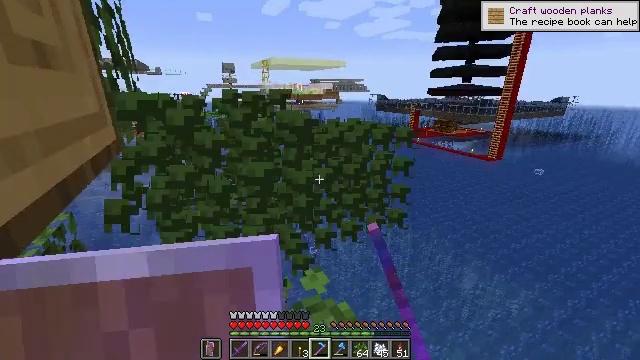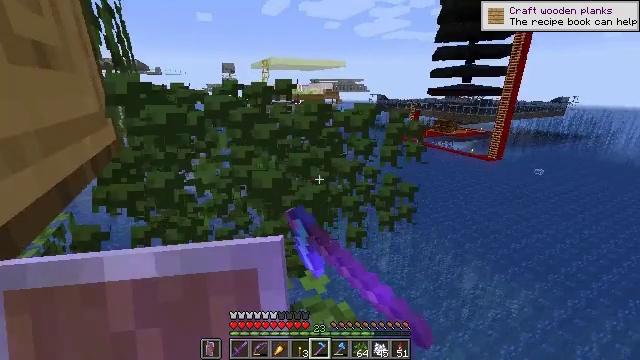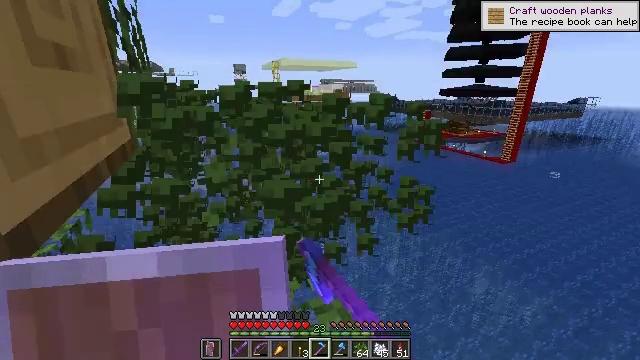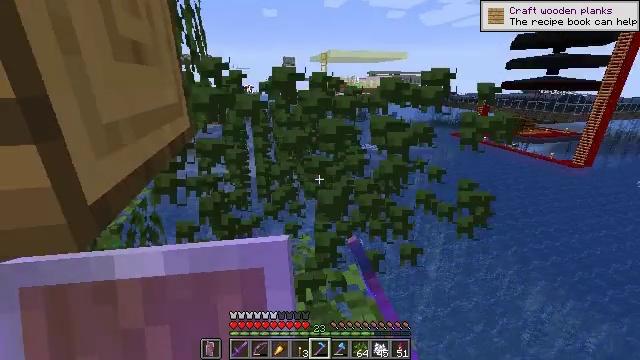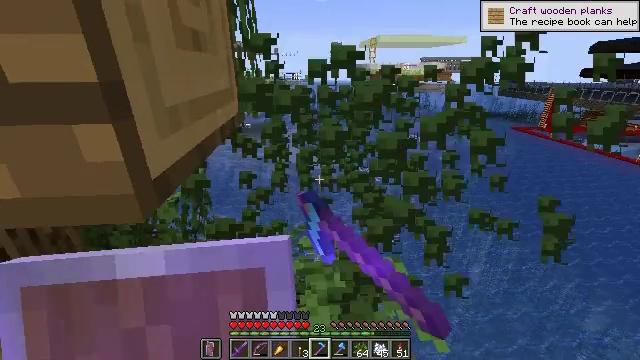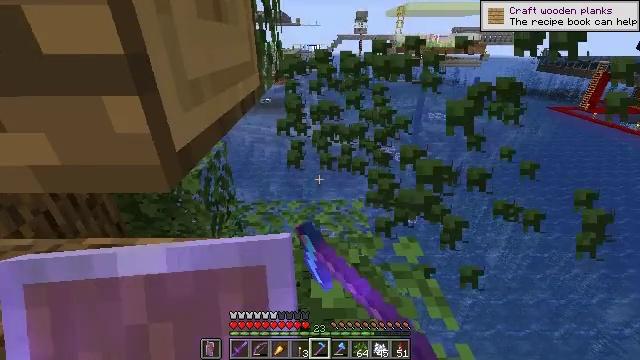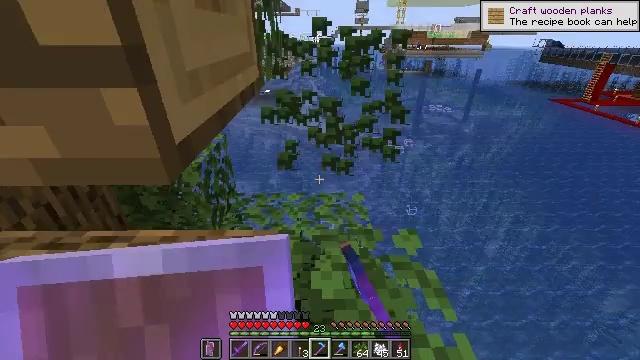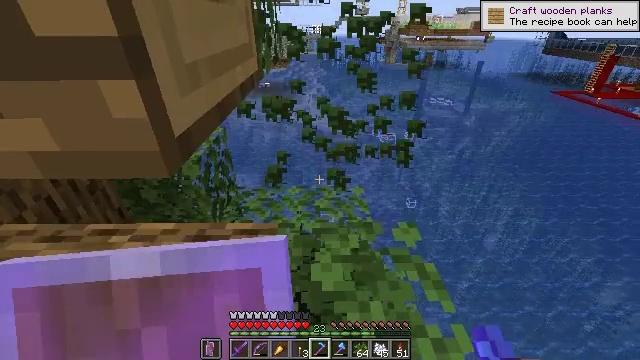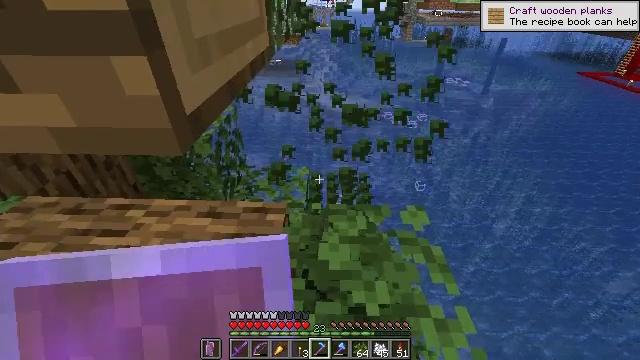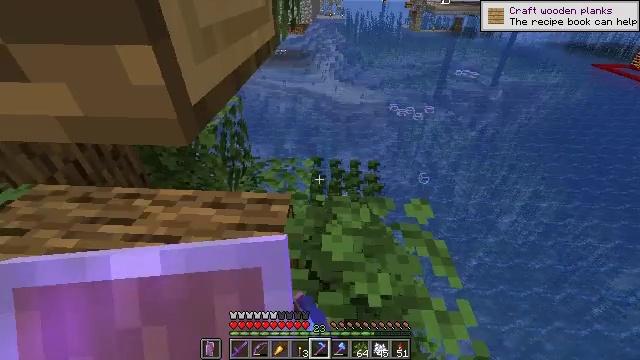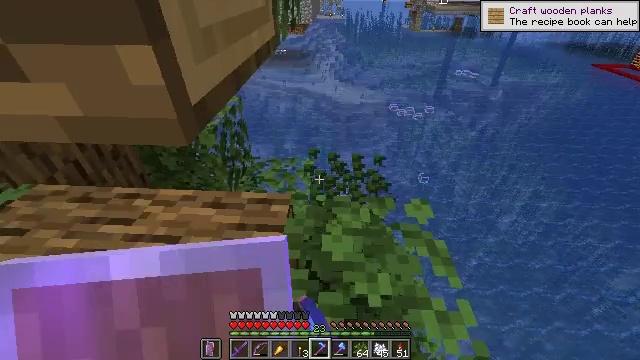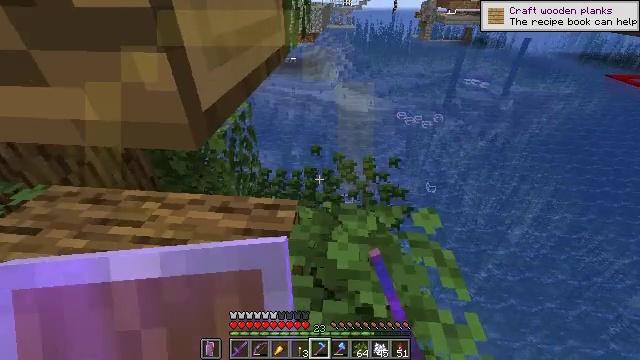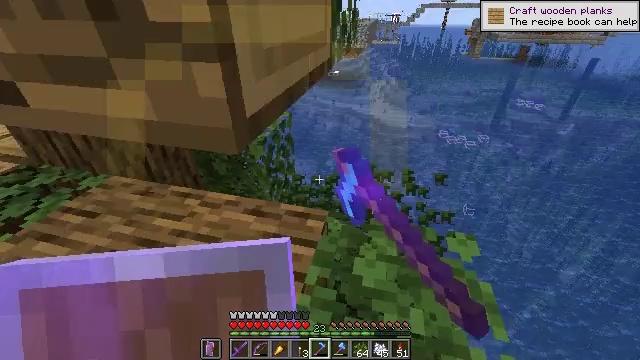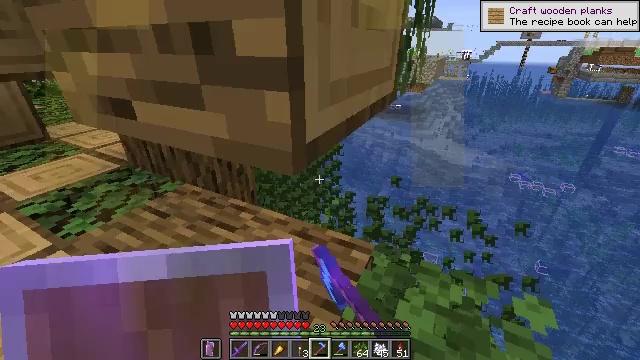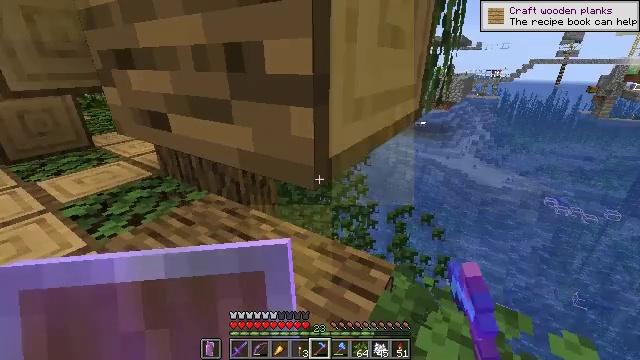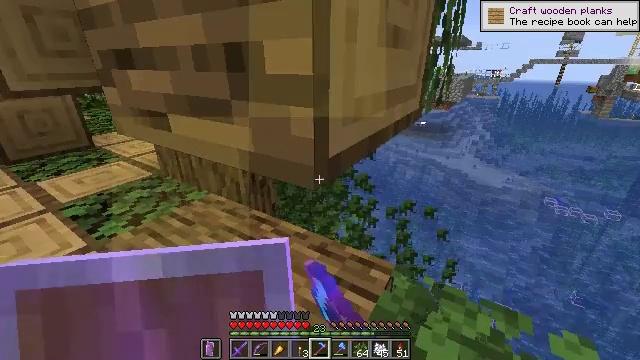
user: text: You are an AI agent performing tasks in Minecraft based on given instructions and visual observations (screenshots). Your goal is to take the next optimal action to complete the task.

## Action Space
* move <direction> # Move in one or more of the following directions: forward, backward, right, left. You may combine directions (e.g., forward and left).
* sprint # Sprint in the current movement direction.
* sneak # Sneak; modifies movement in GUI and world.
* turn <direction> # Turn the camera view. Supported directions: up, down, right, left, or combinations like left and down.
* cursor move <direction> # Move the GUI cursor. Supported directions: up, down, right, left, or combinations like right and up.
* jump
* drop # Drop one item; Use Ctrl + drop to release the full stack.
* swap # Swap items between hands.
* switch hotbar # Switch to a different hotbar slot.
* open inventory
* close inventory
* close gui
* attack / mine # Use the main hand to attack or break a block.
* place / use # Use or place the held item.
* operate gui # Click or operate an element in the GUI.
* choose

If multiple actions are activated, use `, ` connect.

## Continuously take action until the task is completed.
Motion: motion action
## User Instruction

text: Trim the tree by mining oak leaves.
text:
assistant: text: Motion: sneak, attack / mine
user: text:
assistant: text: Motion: sneak, turn left, attack / mine
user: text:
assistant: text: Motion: sneak, turn left and down, attack / mine
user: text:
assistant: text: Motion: sneak, turn left and down, attack / mine
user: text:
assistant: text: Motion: sneak, turn left and down, attack / mine
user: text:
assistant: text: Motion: sneak, turn down, attack / mine
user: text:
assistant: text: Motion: sneak, turn down, attack / mine
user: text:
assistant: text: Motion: sneak, turn left and down, attack / mine
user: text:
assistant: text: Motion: sneak, turn left and down, attack / mine
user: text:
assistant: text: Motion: sneak, attack / mine
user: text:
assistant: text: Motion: sneak, turn left and up, attack / mine
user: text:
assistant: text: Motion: sneak, turn left and up, attack / mine
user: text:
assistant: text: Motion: sneak, turn left and up, attack / mine
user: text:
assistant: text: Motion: sneak, turn left and up, attack / mine
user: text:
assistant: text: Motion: sneak, attack / mine
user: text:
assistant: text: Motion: sneak, attack / mine
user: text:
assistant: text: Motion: sneak, attack / mine
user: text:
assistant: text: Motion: sneak, turn right, attack / mine
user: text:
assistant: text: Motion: move right, sneak, turn right, attack / mine
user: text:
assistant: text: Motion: move right, sneak, turn right and up, attack / mine
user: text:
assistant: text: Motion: move right, sneak, turn left and up, attack / mine
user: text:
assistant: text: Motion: move right, sneak, turn left and up, attack / mine
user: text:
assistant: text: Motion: move forward and move right, sneak, turn left and up, attack / mine
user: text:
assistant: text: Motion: move forward and move right, sneak, attack / mine
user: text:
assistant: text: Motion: move forward and move right, sneak, attack / mine
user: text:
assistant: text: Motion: move forward, sneak, attack / mine
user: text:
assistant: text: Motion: move forward, sneak, attack / mine
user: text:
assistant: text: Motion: move forward, sneak, attack / mine
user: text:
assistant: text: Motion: move forward, sneak, attack / mine
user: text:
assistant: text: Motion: sneak, attack / mine